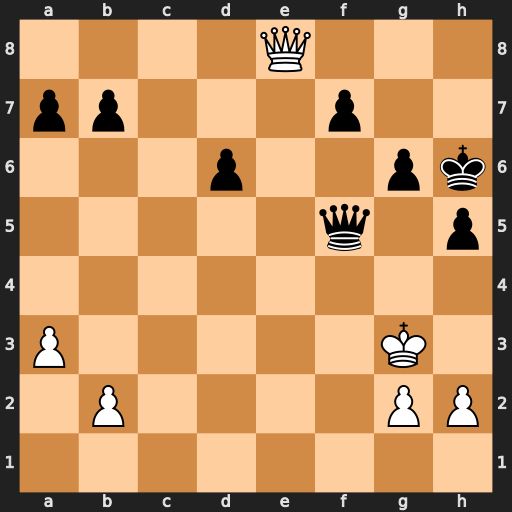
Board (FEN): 4Q3/pp3p2/3p2pk/5q1p/8/P5K1/1P4PP/8
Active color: w
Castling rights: -
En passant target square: -
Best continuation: Qh8+ Kg5 h4#